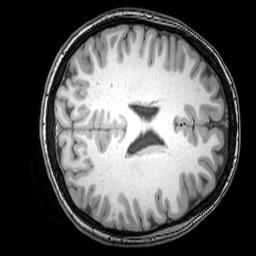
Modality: T1w
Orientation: axial
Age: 20
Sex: female
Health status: healthy
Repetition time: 0.081 s
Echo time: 0.037 s